Question: I have created a table which has two columns combined as a primary key.
'''
CREATE TABLE [dbo].[Workflow_Name]
(
[Workflow_ID] [int] NOT NULL,
[Unique_Workflow_ID] [int] NOT NULL,
<URL> NULL,
[Row_ID] [int] NULL,
<URL> NULL,
<URL> NULL,
CONSTRAINT [PK_WorkFlowName] PRIMARY KEY CLUSTERED
([Workflow_ID] ASC, [Unique_Workflow_ID] ASC )
)
'''
As seen , combined together are forming the Primary key.

Now i want to remove [Unique_Workflow_ID] from the Primary key constraint and maintain only [Workflow_ID] as Primary Key.
How to do it?
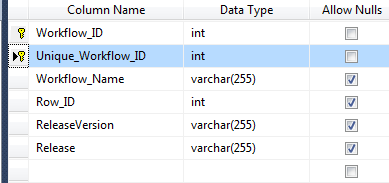
Answer: You can do it by executing the following statements in SSMS Query Window after selecting the database that the table is in.
'''
ALTER TABLE [dbo].[Workflow_Name]
DROP CONSTRAINT [PK_WorkFlowName]
ALTER TABLE [dbo].[Workflow_Name]
ADD CONSTRAINT [PK_WorkFlowName] PRIMARY KEY ([Workflow_ID] ASC)
'''
Please note, in order for it to work, if you have existing rows in the '[Workflow_Name]', then the data in this new single column Primary Key i.e. in '[Workflow_ID]' must be unique per row. Otherwise the 'ALTER' statement will (rightly) throw an error that data is not unique in that column.